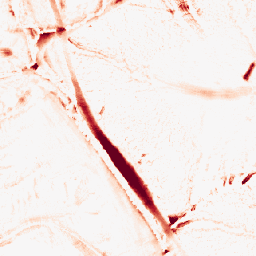
Category: morphological
Decomposition family: morphological_diamond
Decomposition parameters: operation: opening
radius: 10
Upsampling method: area
Upsampling parameters: scale: 4
Upsampling scale: 4